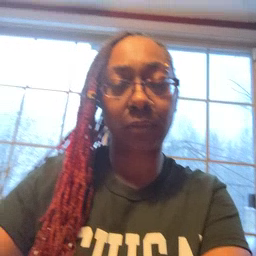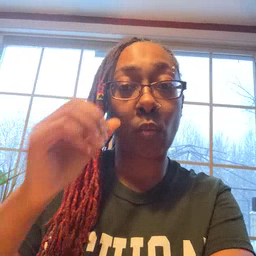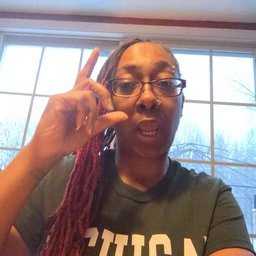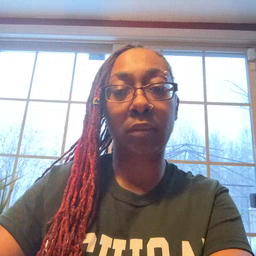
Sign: wake